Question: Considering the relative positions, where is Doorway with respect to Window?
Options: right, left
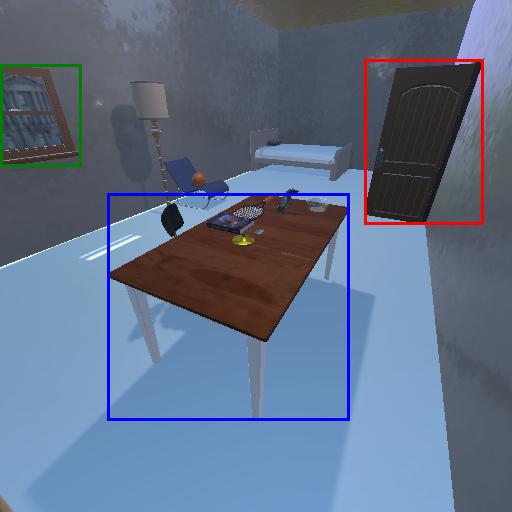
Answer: right